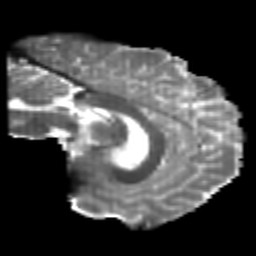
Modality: T2w
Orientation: sagittal
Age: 22
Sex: male
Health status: healthy
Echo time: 0.074 s